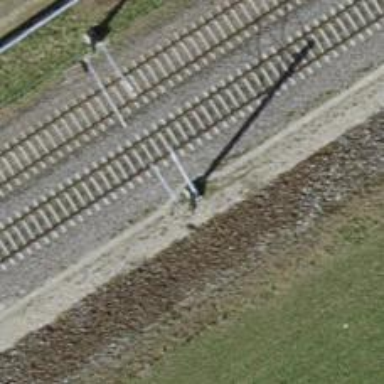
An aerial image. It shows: Catenary mast for power lines.